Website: crate-barrel
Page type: billing-address
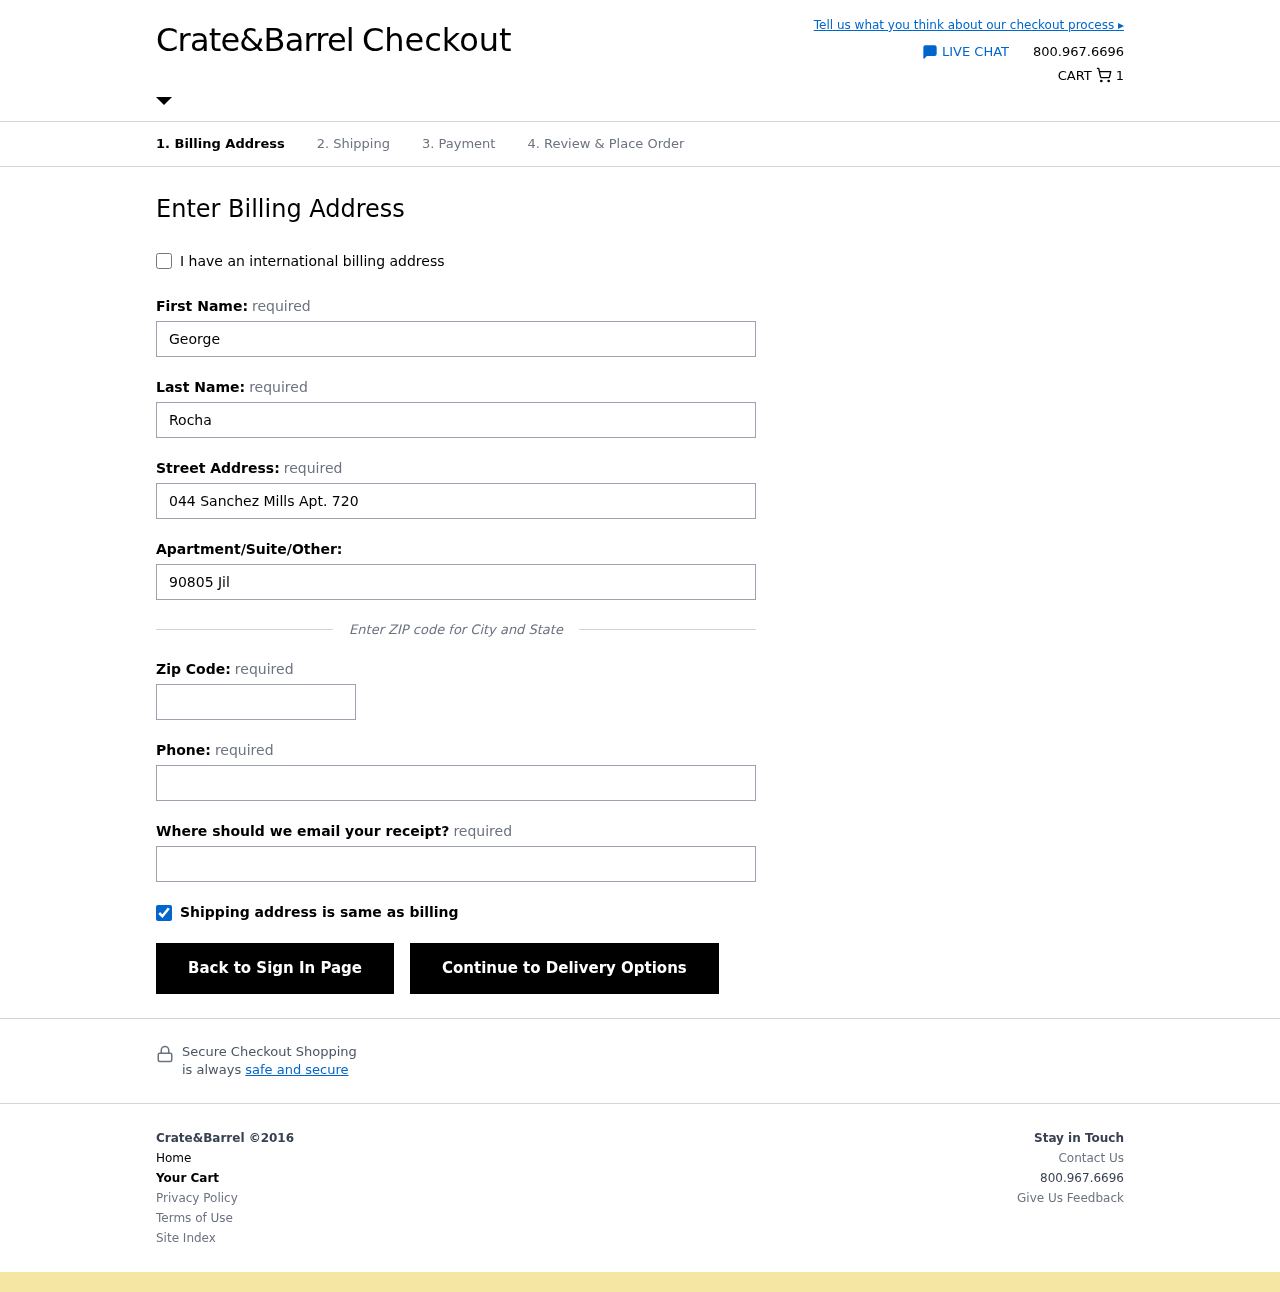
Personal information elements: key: PII_EMAIL
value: george_rocha@gmail.com
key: PII_FIRSTNAME
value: George
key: PII_LASTNAME
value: Rocha
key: PII_PHONE
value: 2873608974
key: PII_POSTCODE
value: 48381
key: PII_STREET
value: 044 Sanchez Mills Apt. 720
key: PII_STREET2
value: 90805 Jillian Crescent
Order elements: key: ORDER_NUM_ITEMS
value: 1